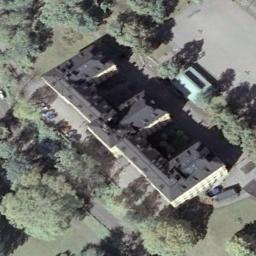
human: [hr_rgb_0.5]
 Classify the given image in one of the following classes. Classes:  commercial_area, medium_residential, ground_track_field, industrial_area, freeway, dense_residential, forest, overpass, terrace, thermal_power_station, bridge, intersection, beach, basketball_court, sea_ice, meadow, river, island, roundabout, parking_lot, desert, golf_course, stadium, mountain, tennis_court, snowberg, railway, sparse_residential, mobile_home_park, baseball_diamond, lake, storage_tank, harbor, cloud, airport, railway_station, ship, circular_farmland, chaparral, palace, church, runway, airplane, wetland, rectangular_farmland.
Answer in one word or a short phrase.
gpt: church